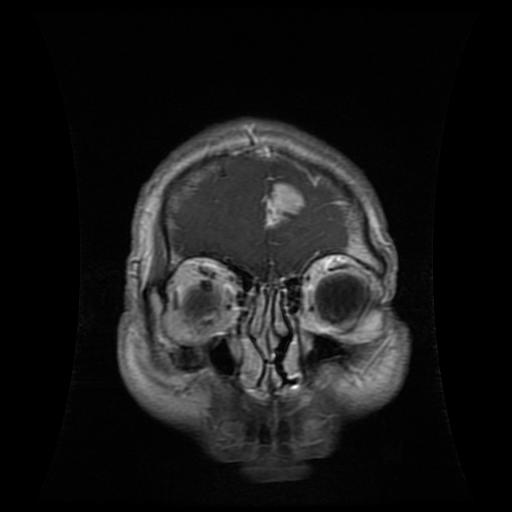
Label: glioma